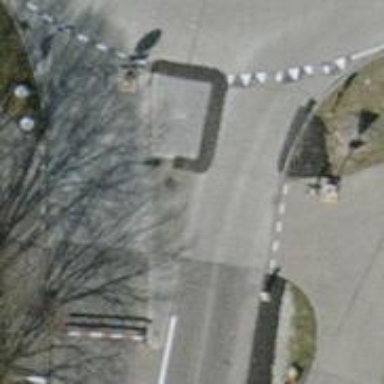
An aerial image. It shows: Unmarked crossing with pedestrian island.